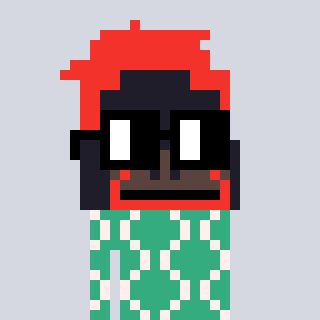
a pixel art character with square black glasses, a orangutan-shaped head and a teal-colored body on a cool background